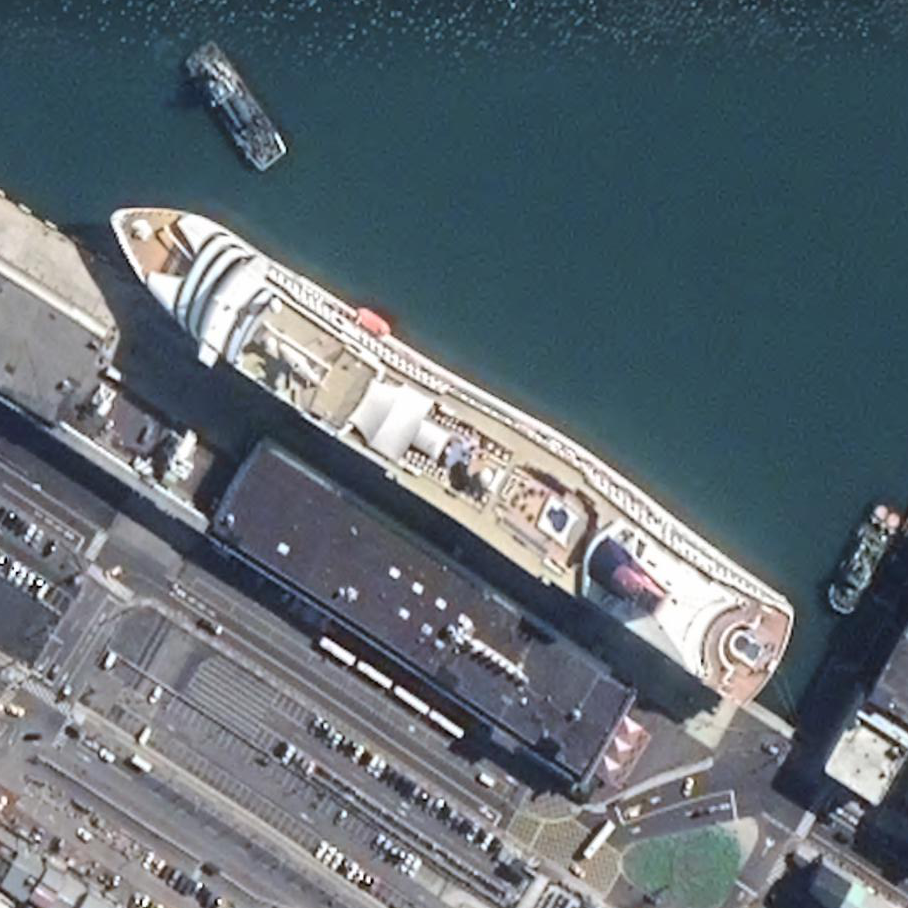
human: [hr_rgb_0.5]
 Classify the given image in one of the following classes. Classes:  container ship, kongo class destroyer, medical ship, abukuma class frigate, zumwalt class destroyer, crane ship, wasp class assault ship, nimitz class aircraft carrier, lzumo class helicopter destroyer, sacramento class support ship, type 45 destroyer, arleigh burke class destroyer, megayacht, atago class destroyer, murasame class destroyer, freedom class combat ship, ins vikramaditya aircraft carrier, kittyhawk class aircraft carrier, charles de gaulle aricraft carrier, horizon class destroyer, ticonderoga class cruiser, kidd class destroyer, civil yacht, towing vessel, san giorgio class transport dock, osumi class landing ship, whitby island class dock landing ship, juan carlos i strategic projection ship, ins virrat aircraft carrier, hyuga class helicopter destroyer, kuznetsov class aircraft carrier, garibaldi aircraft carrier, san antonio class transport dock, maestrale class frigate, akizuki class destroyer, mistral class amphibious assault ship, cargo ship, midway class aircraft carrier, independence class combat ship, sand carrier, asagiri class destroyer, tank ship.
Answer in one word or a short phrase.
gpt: Megayacht